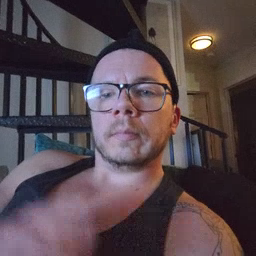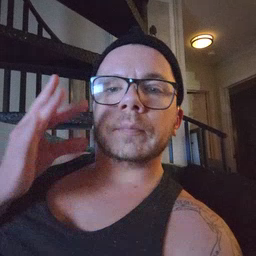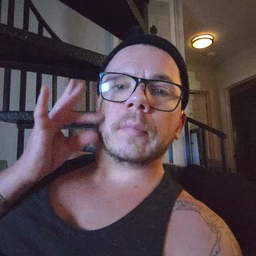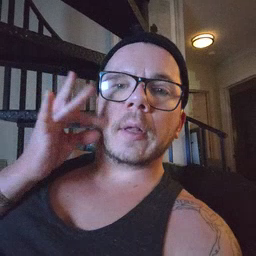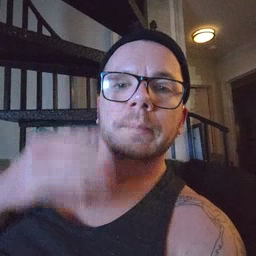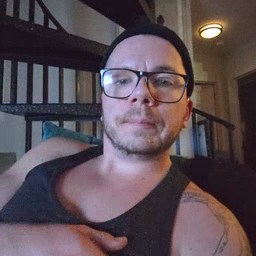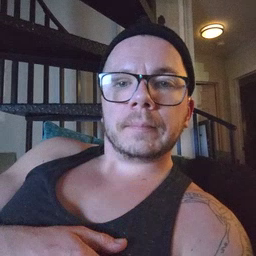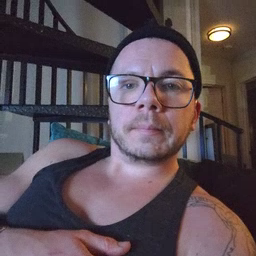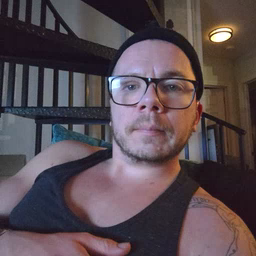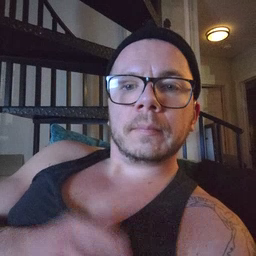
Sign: cat